Question: Using matplotlib, I want to be able to specify exact colors with pcolormesh. Here is what I have tried
'''
import numpy as np
from matplotlib import pyplot as plt
'''
imports at the top
'''
X = np.linspace(0,1,100)
Y = np.linspace(0,1,100)
X,Y = np.meshgrid(X,Y)
Z = (X**2 + Y**2) < 1.
Z = Z.astype(int)
Z += (X**2 + Y**2) < .5
'''
set up a bunch of fake data. 'Z' is only '0's, '1's, and '2's (this is like my real problem).
'''
plt.pcolormesh(X,Y,Z,color=[(1,1,0),(0,0,1),(1,0,1)])
'''
call 'pcolormesh' with a 'color' argument in a vain attempt to get a yellow, blue, and magenta plot. In fact, I got the default colors!

My question is: how do I call 'pcolormesh' to get the first area to be yellow, the second blue, and the third magenta?
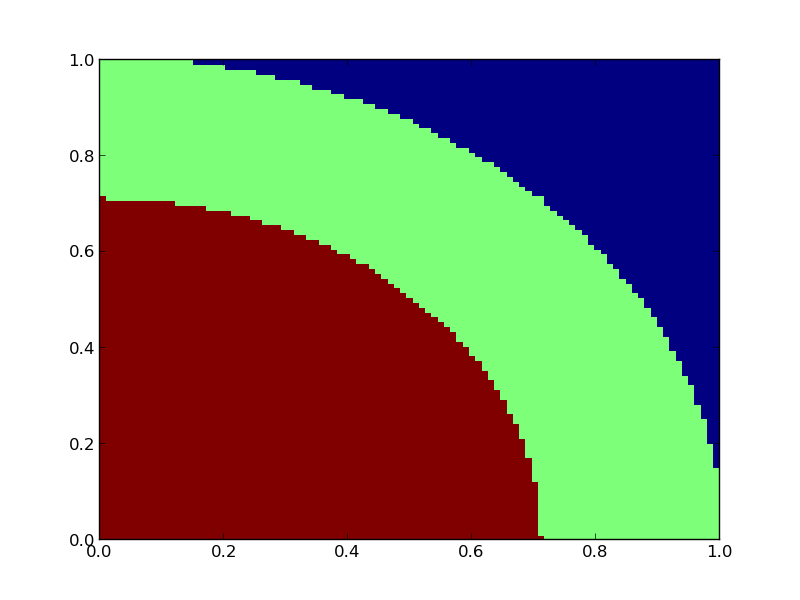
Answer: One way is to use a custom colormap:
'''
import numpy as np
from matplotlib import pyplot as plt
from matplotlib import colors as c
X = np.linspace(0,1,100)
Y = np.linspace(0,1,100)
X,Y = np.meshgrid(X,Y)
Z = (X**2 + Y**2) < 1.
Z = Z.astype(int)
Z += (X**2 + Y**2) < .5
cMap = c.ListedColormap(['y','b','m'])
plt.pcolormesh(X,Y,Z,cmap=cMap)
plt.show()
'''